Question: I'm looking for a way to create a Wall Post from an Android app that can contain styled/interactive content. Something similar to what the Nike+ Running App does:

What is the correct approach to achieve this? My app generates a "score" for the user that he can share on Facebook. Currently, I'm publishing to "me/feed" but as far as I can see this only allows plain text elements (message, caption, description). I am using Facebook Android SDK 3.0.
Any ideas/suggestions will be greatly appreciated.
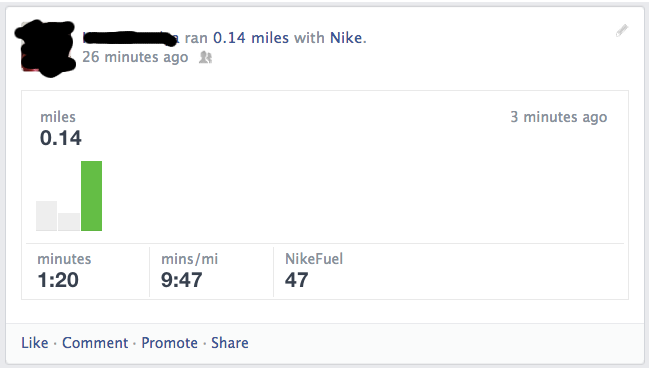
Answer: This is a special type of Open Graph data: "<URL>"
You have to configure your app to use those actions in the panel of your Developer area:

Also notice that the app must be in the "" category.
For info:
- <URL>